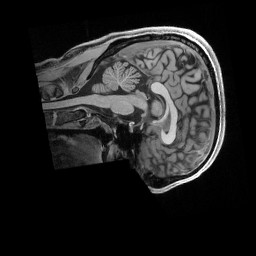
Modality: T1w
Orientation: sagittal
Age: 24
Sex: male
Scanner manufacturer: siemens
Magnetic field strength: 3 T
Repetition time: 2.5 s
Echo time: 0.00296 s